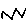
Label: zigzag